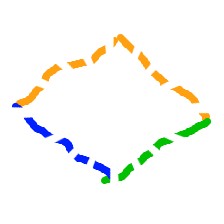
Shape: rhombus